Question: I am looking for a workaround to add x and y axis ticks and labels to a Cartopy map in Lambert projection.
The solution I have come up with is just an approximation which will yield worse results for larger maps: It involves transforming desired tick locations to map projection using the transform_points method. For this I use the median longitude (or latitude) of my y axis (or x axis) together with the desired latitudes (or longitudes) tick positions to compute map projection coordinates. See code below.
Thus, I am assuming constant longitudes along the y-axis (latitudes along the x-axis), which is not correct and hence leads to deviations. (Note the difference in the attached resulting figure: 46deg set in set_extent and resulting tick position).
Are there any solutions out there which are more accurate?
Any hints how I could approach this problem otherwise?
Thank's for any ideas!
'''
import matplotlib.pyplot as plt
import cartopy.crs as ccrs
import numpy as np
def main():
#my desired Lambert projection:
myproj = ccrs.LambertConformal(central_longitude=13.3333, central_latitude=47.5,
false_easting=400000, false_northing=400000,
secant_latitudes=(46, 49))
arat = 1.1 #just some factor for the aspect ratio
fig_len = 12
fig_hig = fig_len/arat
fig = plt.figure(figsize=(fig_len,fig_hig), frameon=True)
ax = fig.add_axes([0.08,0.05,0.8,0.94], projection = myproj)
ax.set_extent([10,16,46,49])
#This is what is not (yet) working in Cartopy due to Lambert projection:
#ax.gridlines(draw_labels=True) #TypeError: Cannot label gridlines on a LambertConformal plot. Only PlateCarree and Mercator plots are currently supported.
x_lons = [12,13,14] #want these longitudes as tick positions
y_lats = [46, 47, 48, 49] #want these latitudes as tick positions
tick_fs = 16
#my workaround functions:
cartopy_xlabel(ax,x_lons,myproj,tick_fs)
cartopy_ylabel(ax,y_lats,myproj,tick_fs)
plt.show()
plt.close()
def cartopy_xlabel(ax,x_lons,myproj,tick_fs):
#transform the corner points of my map to lat/lon
xy_bounds = ax.get_extent()
ll_lonlat = ccrs.Geodetic().transform_point(xy_bounds[0],xy_bounds[2], myproj)
lr_lonlat = ccrs.Geodetic().transform_point(xy_bounds[1],xy_bounds[2], myproj)
#take the median value as my fixed latitude for the x-axis
l_lat_median = np.median([ll_lonlat[1],lr_lonlat[1]]) #use this lat for transform on lower x-axis
x_lats_helper = np.ones_like(x_lons)*l_lat_median
x_lons = np.asarray(x_lons)
x_lats_helper = np.asarray(x_lats_helper)
x_lons_xy = myproj.transform_points(ccrs.Geodetic(), x_lons,x_lats_helper)
x_lons_xy = list(x_lons_xy[:,0]) #only lon pos in xy are of interest
x_lons = list(x_lons)
x_lons_labels =[]
for j in xrange(len(x_lons)):
if x_lons[j]>0:
ew=r'$^\circ$E'
else:
ew=r'$^\circ$W'
x_lons_labels.append(str(x_lons[j])+ew)
ax.set_xticks(x_lons_xy)
ax.set_xticklabels(x_lons_labels,fontsize=tick_fs)
def cartopy_ylabel(ax,y_lats,myproj,tick_fs):
xy_bounds = ax.get_extent()
ll_lonlat = ccrs.Geodetic().transform_point(xy_bounds[0],xy_bounds[2], myproj)
ul_lonlat = ccrs.Geodetic().transform_point(xy_bounds[0],xy_bounds[3], myproj)
l_lon_median = np.median([ll_lonlat[0],ul_lonlat[0]]) #use this lon for transform on left y-axis
y_lons_helper = np.ones_like(y_lats)*l_lon_median
y_lats = np.asarray(y_lats)
y_lats_xy = myproj.transform_points(ccrs.Geodetic(), y_lons_helper, y_lats)
y_lats_xy = list(y_lats_xy[:,1]) #only lat pos in xy are of interest
y_lats = list(y_lats)
y_lats_labels =[]
for j in xrange(len(y_lats)):
if y_lats[j]>0:
ew=r'$^\circ$N'
else:
ew=r'$^\circ$S'
y_lats_labels.append(str(y_lats[j])+ew)
ax.set_yticks(y_lats_xy)
ax.set_yticklabels(y_lats_labels,fontsize=tick_fs)
if __name__ == '__main__': main()
'''

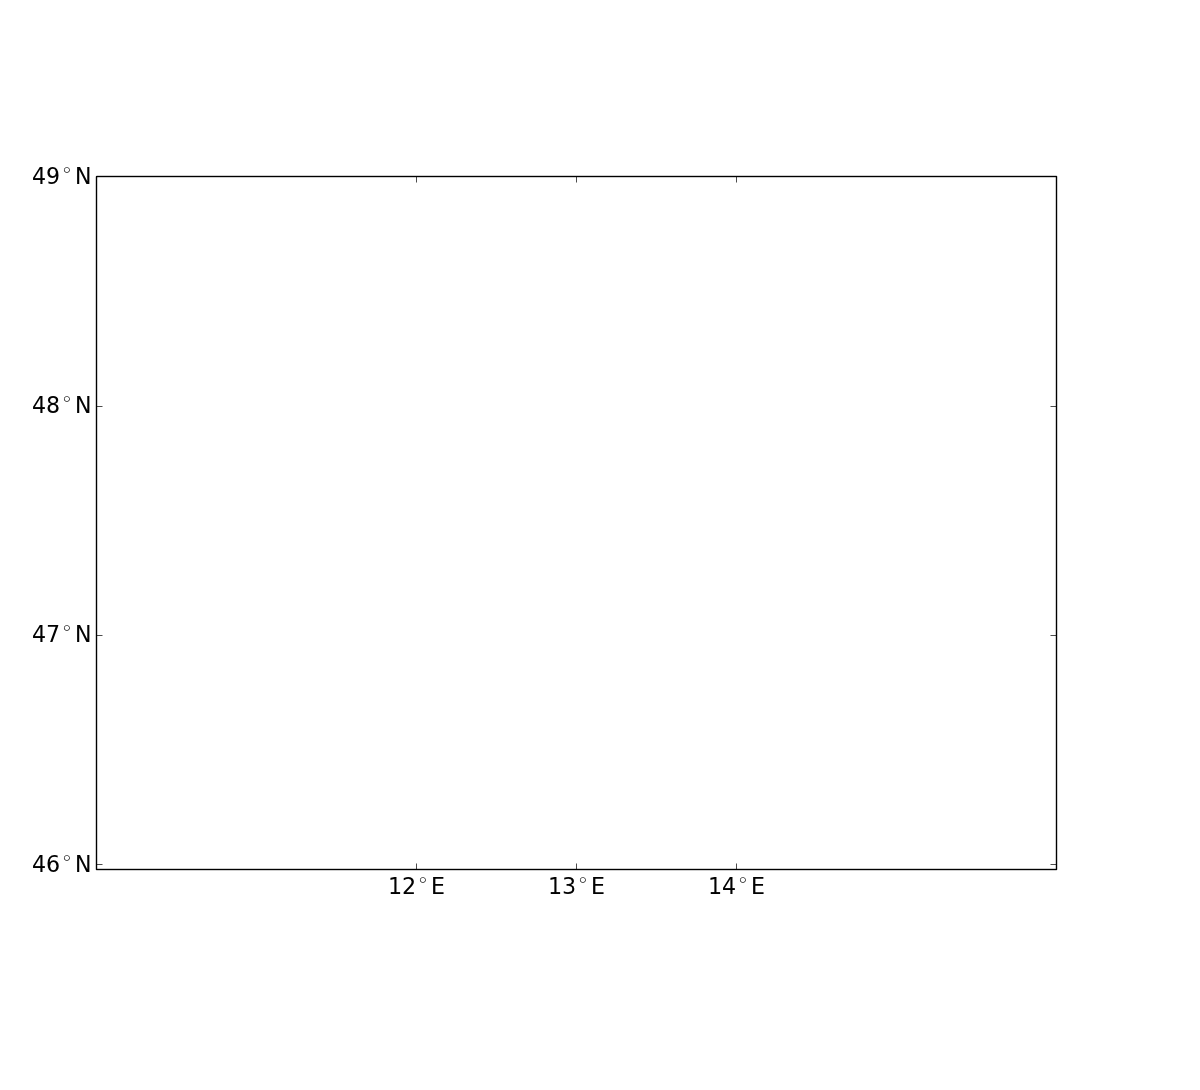
Answer: My (quite crude) work-around to this is detailed in this notebook: <URL>
The notebook requires cartopy >= 0.12.
All I've done is find the intersection of the appropriate gridline with the map boundary. I've assumed the map boundary will always be rectangular, and I can only label the bottom and left sides. Hopefully this might be useful as something to build on.